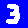
Digit: 3